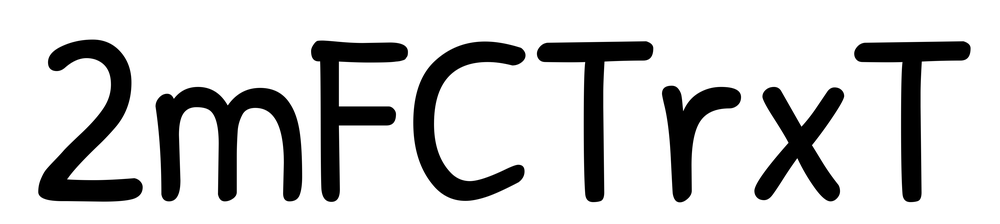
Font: PatrickHand-Regular